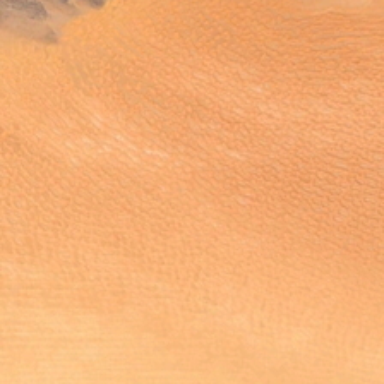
It is a piece of yellow desert .